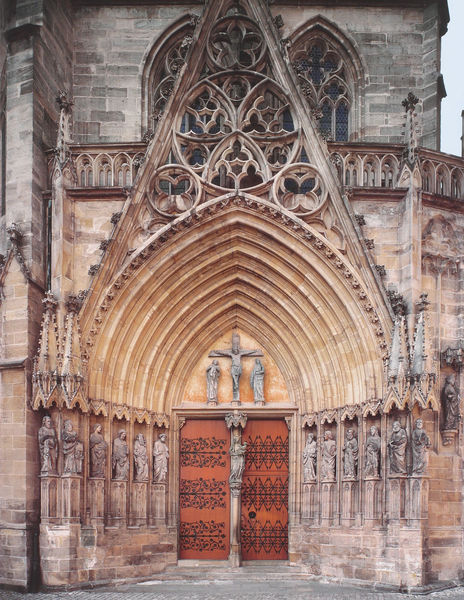
Titel: Dom in Erfurt
Standort: Erfurt, Dom (EU - D - Thüringen)
Schlagwörter: gott, stadt, fenster, holz, säule, tür, rot, weg, ornament, stein, kirche, gotik, statue, balkon, relief, fassade, giebel, verzierung, geländer, tor, foto, eingang, kreuz, dom, münster, kathedrale, portal, skulpturen, pforte, statuen, gotisch, christus, jesus, kreuzigung, mittelalter, kruzifix, heilige, jünger, notre dame, apostel, heilge, soitzbogen, soietz